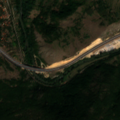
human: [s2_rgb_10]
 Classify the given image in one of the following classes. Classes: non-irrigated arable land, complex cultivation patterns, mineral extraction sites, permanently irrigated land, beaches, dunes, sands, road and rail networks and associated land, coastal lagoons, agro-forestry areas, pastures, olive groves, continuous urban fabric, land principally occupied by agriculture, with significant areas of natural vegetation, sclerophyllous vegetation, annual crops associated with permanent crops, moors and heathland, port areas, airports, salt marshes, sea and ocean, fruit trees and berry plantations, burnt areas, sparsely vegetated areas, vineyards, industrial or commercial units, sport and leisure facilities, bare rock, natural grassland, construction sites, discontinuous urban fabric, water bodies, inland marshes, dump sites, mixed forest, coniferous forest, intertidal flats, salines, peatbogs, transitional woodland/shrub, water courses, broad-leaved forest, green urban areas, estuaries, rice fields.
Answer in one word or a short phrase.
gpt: pastures, complex cultivation patterns, land principally occupied by agriculture, with significant areas of natural vegetation, broad-leaved forest, transitional woodland/shrub